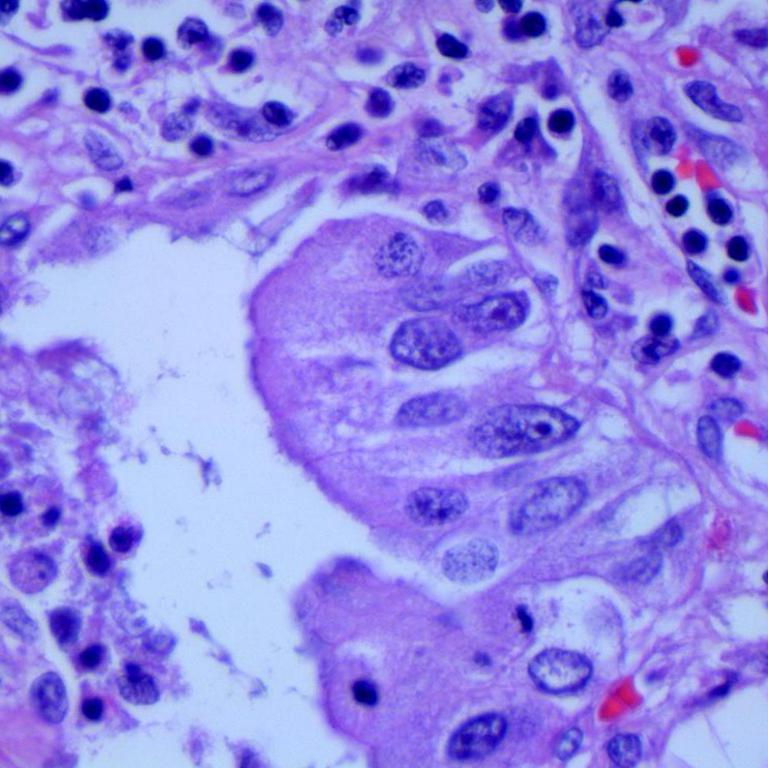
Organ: lung
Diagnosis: adenocarcinomas